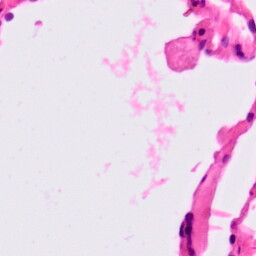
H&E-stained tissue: Lung